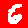
Digit: 6